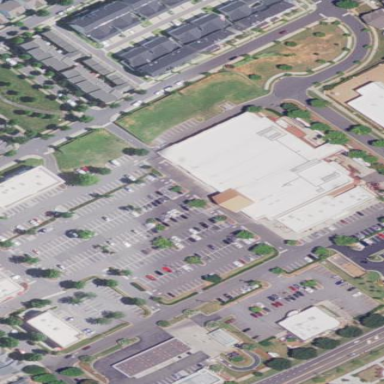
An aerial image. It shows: Retail area.